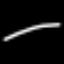
Label: line